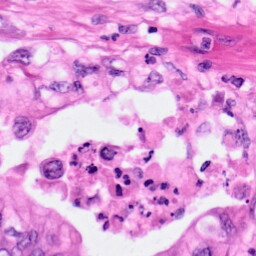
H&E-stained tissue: Pancreatic